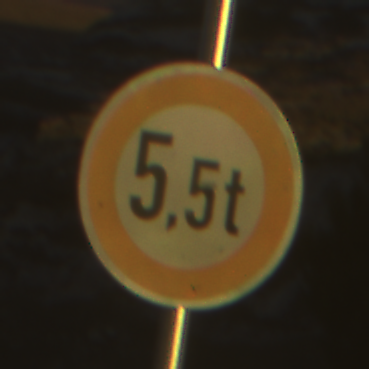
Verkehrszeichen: TatsaechlicheMasse
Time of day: SunriseSunset
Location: Outdoor (Nature)
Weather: Clear
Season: NotSpecified
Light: Natural